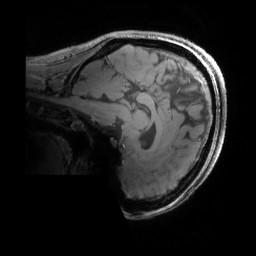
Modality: MP2RAGE
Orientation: sagittal